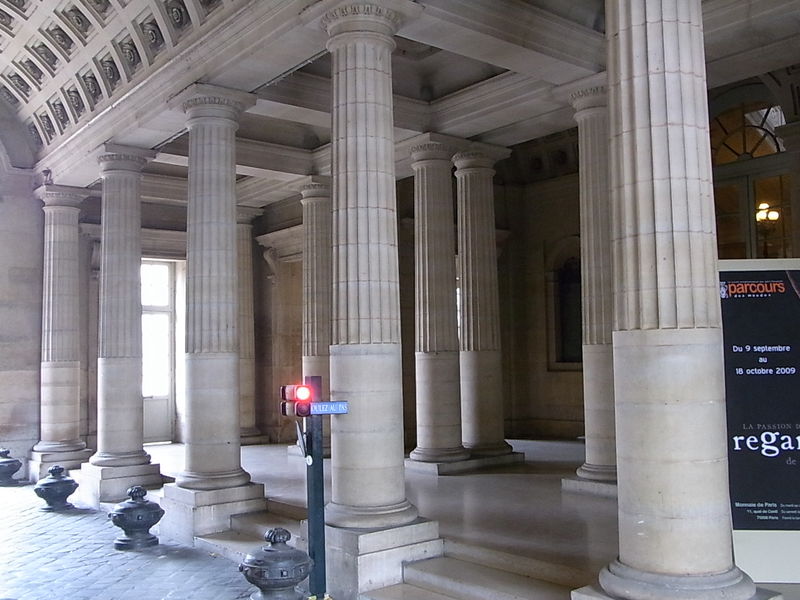
Titel: Hôtel de la Monnaie
Künstler: Jacques Denis Antoine
Standort: Paris
Institution: Hôtel de la Monnaie
Schlagwörter: weiß, fenster, frankreich, glas, hell, lampe, licht, marmor, paris, pfeiler, straße, säule, säulen, tür, gebäude, rot, weg, ornament, alt, architektur, schüssel, sockel, stein, kirche, boden, decke, klassizismus, kanneliert, schiff, modell, bogen, hof, platz, rundbogen, kuppel, treppe, tafel, detail, stuck, aufgang, durchgang, stufen, granit, halle, foto, fotografie, töpfe, eingang, schild, arkade, kolonnade, berlin, gewölbe, antike, weimar, plakat, hallo, kapitelle, kathedrale, kapitell, ausstellung, poster, portal, sims, portikus, antik, griechisch, einfahrt, tempel, kasetten, kassetten, kassettendecke, museum, basis, dorisch, louvre, kannelüren, schaft, eierstab, plinte, kasette, säulengang, kasettendecke, tonnengewölbe, poller, basen, nachbau, wandelhalle, eingangshalle, kannelur, vestibül, starße, haus der kunst, ampel, stiege, kamera, parcours, kapitelll, lichtschranke, 2009, elingang, kunsdt